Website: ulta-beauty
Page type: billing-address
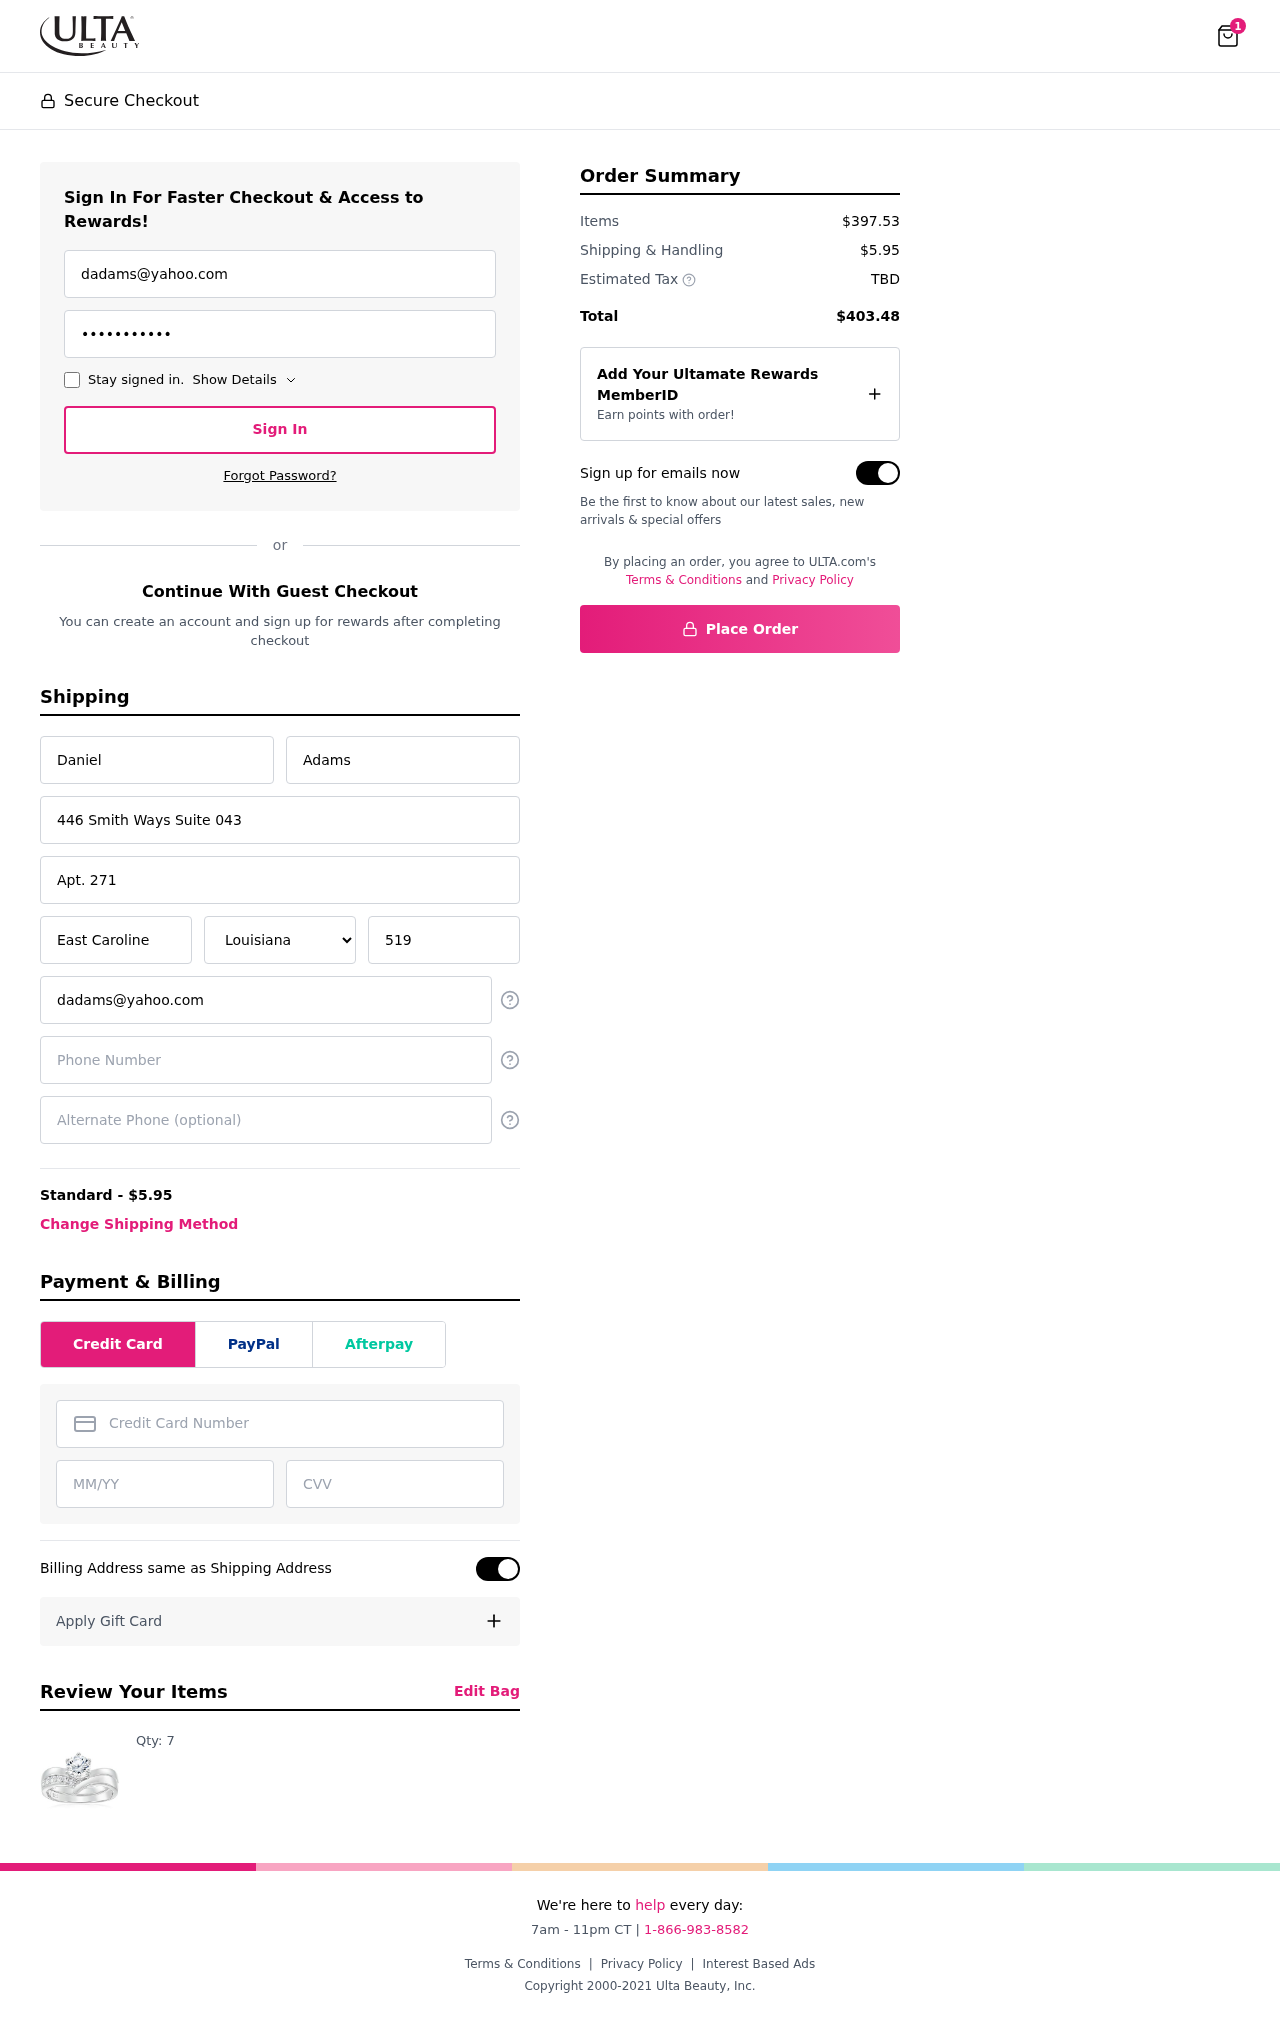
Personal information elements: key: PII_STATE
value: Louisiana
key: PII_EMAIL
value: dadams@yahoo.com
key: PII_FIRSTNAME
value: Daniel
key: PII_LASTNAME
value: Adams
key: PII_STREET
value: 446 Smith Ways Suite 043
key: PII_STREET2
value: Apt. 271
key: PII_CITY
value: East Caroline
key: PII_POSTCODE
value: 51953
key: PII_PHONE
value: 3176591953
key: PII_ALT_PHONE
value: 9376745366
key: PII_CARD_NUMBER
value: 3737 9917 3488 921
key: PII_CARD_EXPIRY
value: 05/29
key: PII_CARD_CVV
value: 8684
Product elements: key: PRODUCT1_QUANTITY
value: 7
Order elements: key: ORDER_NUM_ITEMS
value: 1
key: ORDER_SHIPPING_COST
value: $5.95
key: ORDER_SUBTOTAL
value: $397.53
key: ORDER_TOTAL
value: $403.48